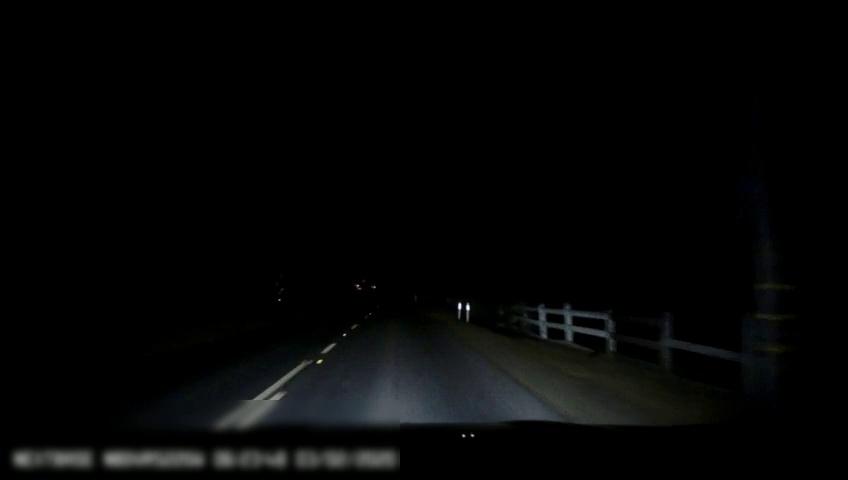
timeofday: Night
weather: Other
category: Drivable Space
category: Lanes | Current Lane
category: Lanes | Alternate Lane